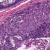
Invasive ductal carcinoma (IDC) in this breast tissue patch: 0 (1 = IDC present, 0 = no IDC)